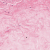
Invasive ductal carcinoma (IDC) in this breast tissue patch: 0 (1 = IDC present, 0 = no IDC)